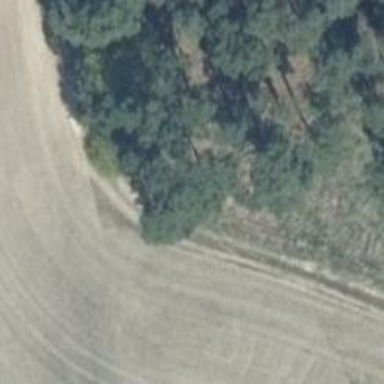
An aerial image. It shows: Hunting stand.